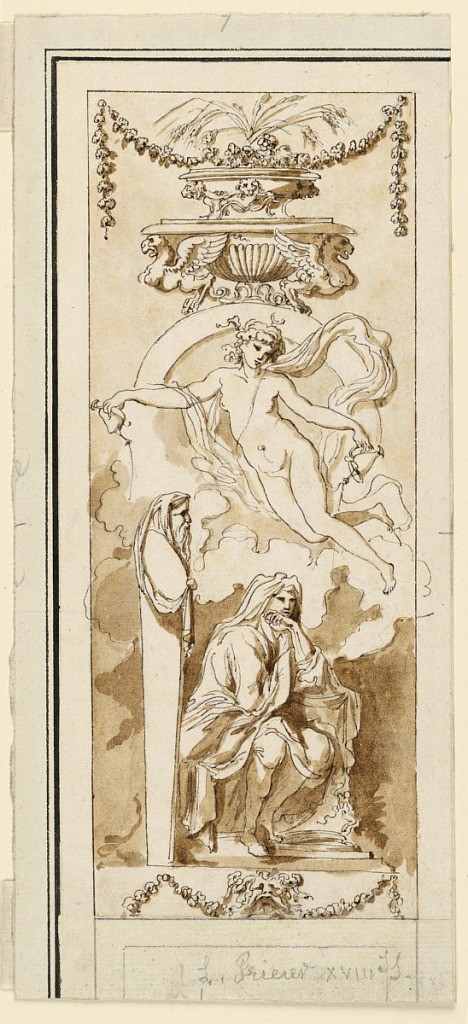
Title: Design for a Painted Panel
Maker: Etienne de Lavallée-Poussin, French, 1735–1802
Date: ca. 1770
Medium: A cloacked figure is seen seated in meditation near a herm. Above, the flying nude figure of Diana, who pours water from two pitchers.She appears against clouds and an arc, on which rest two urns, one superimposed on the other, and from which two swags issue.
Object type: Drawing
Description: Vertical rectangle. A cloaked figure is seen seated in meditation near a herm. Above, the flying nude figure of Diana, who pours water from two pitchers. She appears against clouds and an arc, on which rest two urns, one superimposed on the other, and from which two swags issue. Ink framing lines.